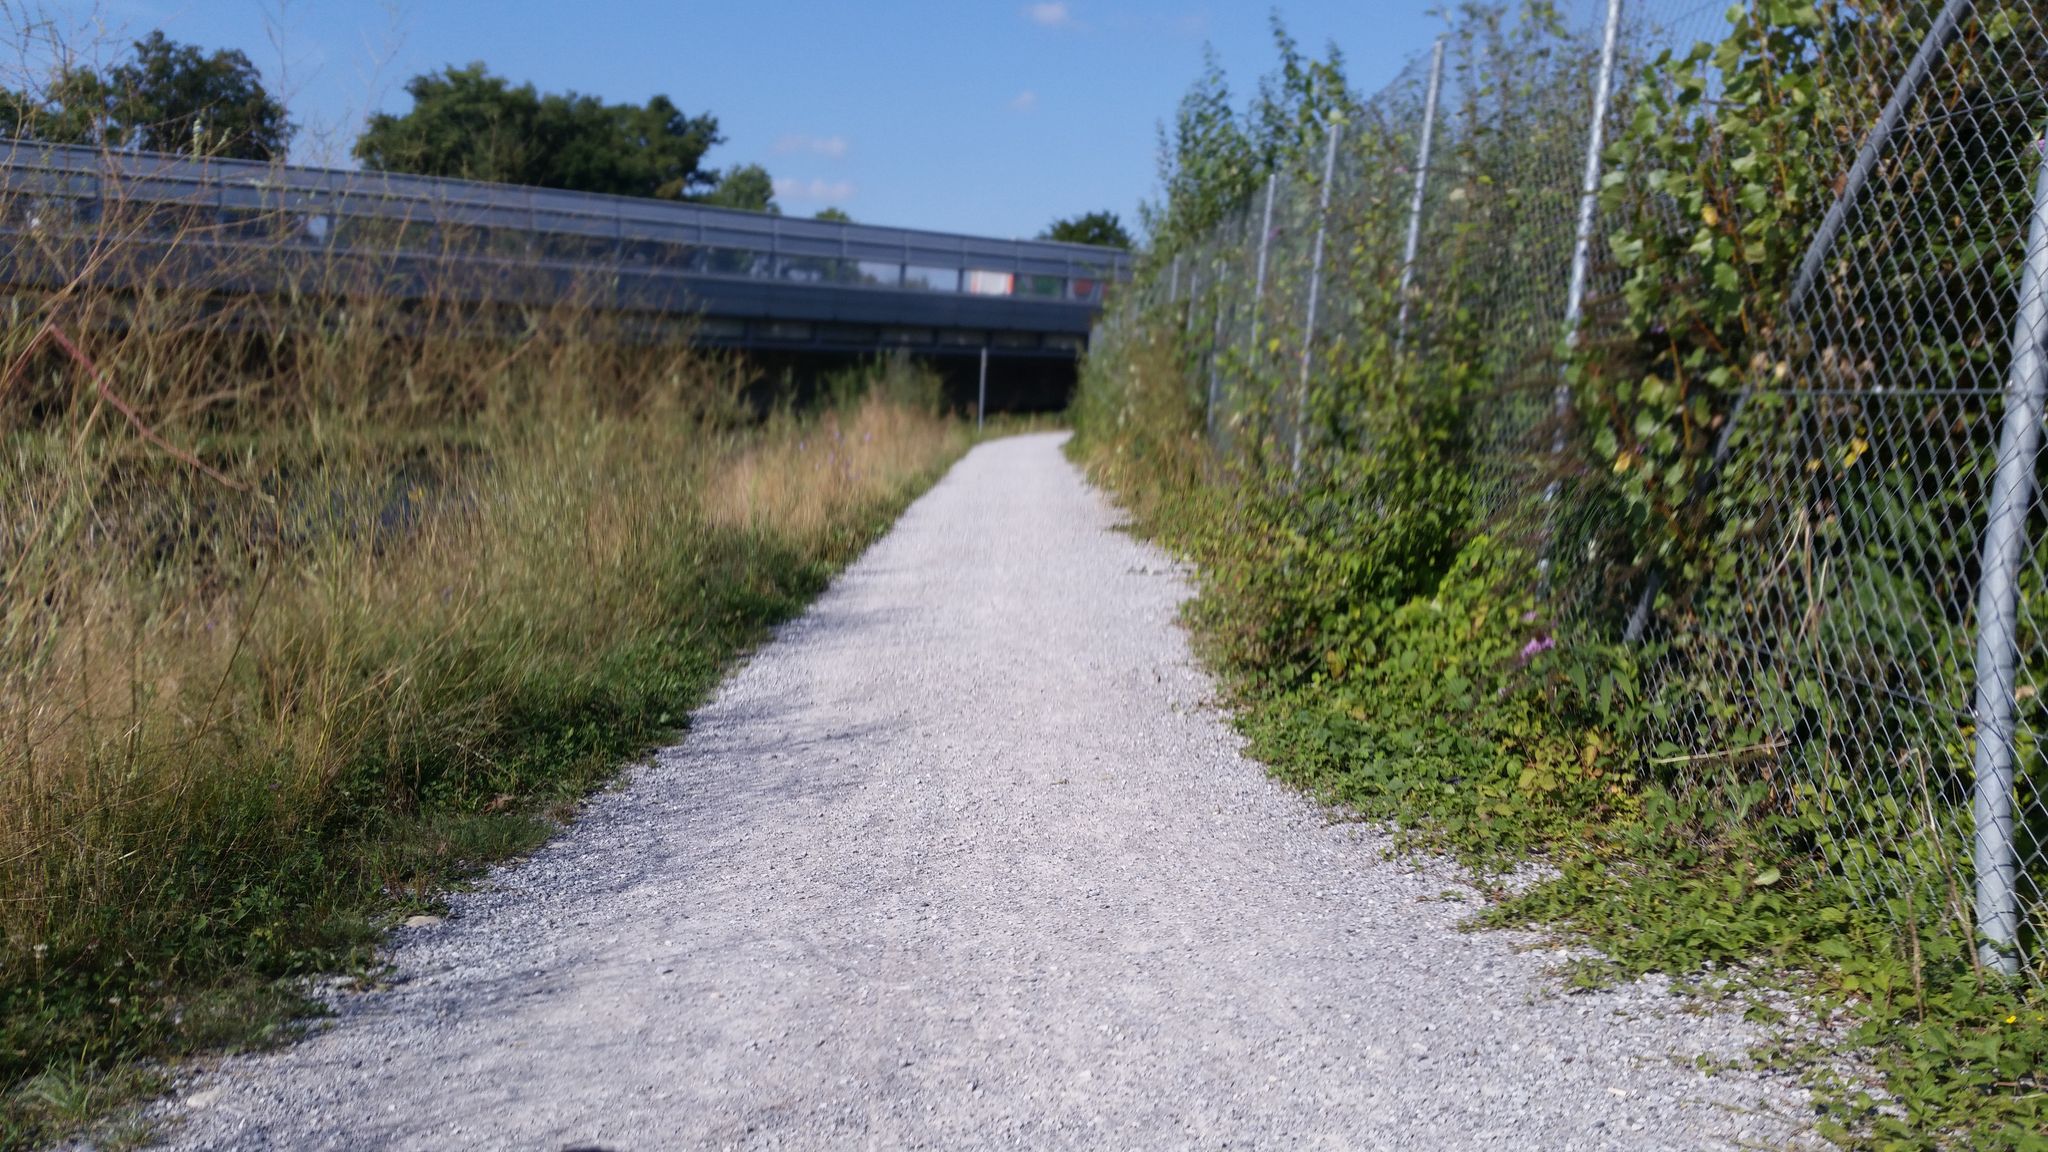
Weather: clear
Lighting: day
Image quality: good
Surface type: walking surface
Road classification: track, footway
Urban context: urban centre
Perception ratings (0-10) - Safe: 0.45, Lively: 2.35, Beautiful: 7.5, Boring: 4.85, Depressing: 2.21, Wealthy: 1.19